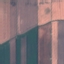
Land use / land cover class: AnnualCrop